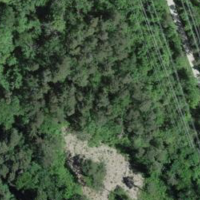
EUNIS habitat code: 44
Species observed at this site:
Allium ursinum